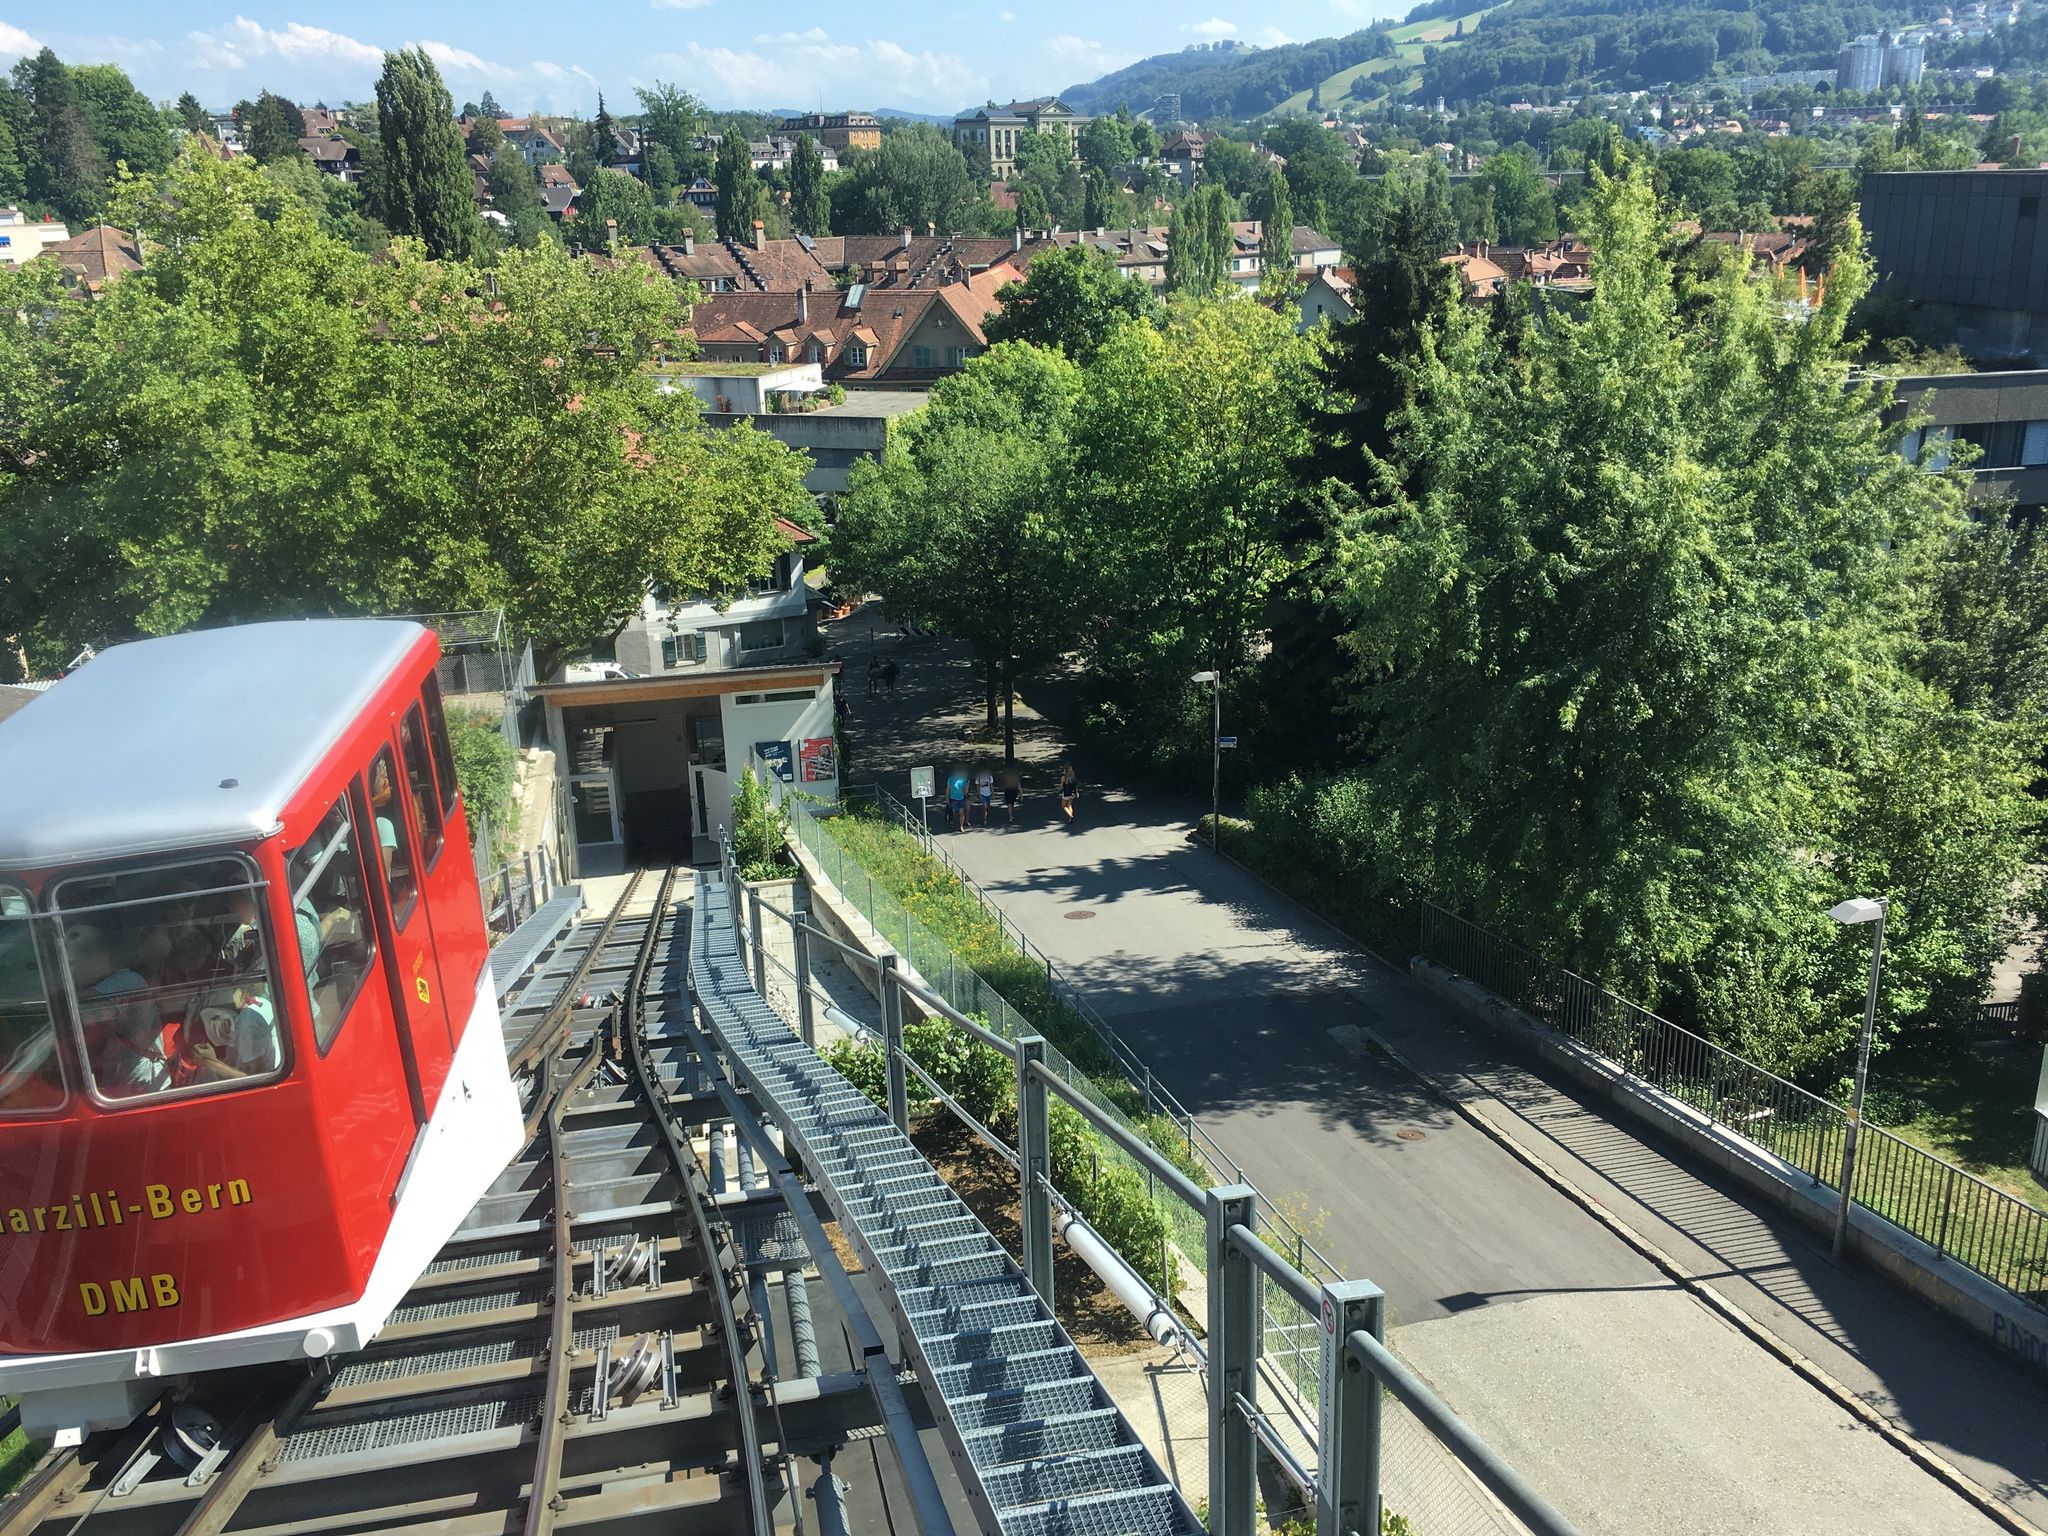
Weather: clear
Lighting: day
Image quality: good
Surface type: walking surface
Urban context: urban centre
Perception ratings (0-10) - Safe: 0.39, Lively: 7.92, Beautiful: 4.89, Boring: 8.85, Depressing: 4.42, Wealthy: 4.67